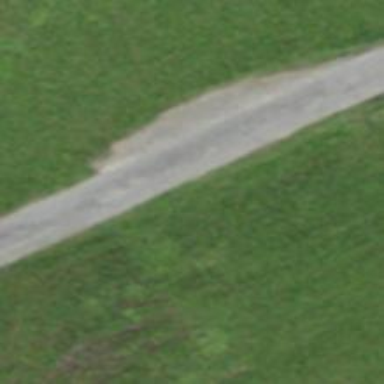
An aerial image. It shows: Passing place on the road.